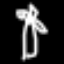
Label: palm tree